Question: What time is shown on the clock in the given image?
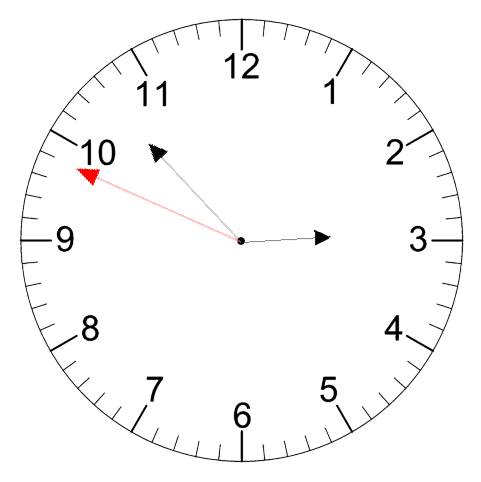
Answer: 02:52:49